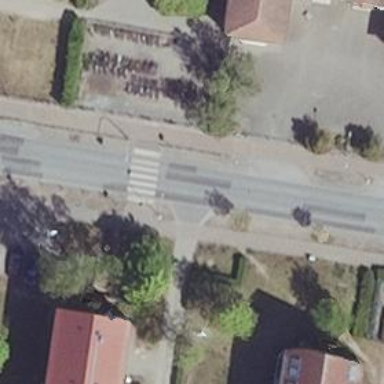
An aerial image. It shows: Zebra crossing on the road.